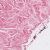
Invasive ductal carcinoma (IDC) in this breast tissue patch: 0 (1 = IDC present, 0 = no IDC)